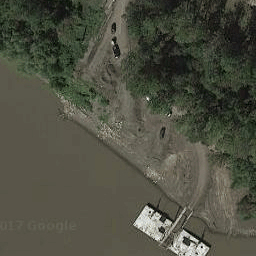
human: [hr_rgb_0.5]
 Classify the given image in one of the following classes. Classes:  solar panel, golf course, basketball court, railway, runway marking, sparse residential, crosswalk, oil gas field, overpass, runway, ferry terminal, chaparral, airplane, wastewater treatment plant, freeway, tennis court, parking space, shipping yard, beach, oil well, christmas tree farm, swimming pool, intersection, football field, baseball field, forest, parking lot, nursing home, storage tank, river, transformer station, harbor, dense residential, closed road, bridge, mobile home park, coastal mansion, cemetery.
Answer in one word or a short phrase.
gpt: ferry terminal